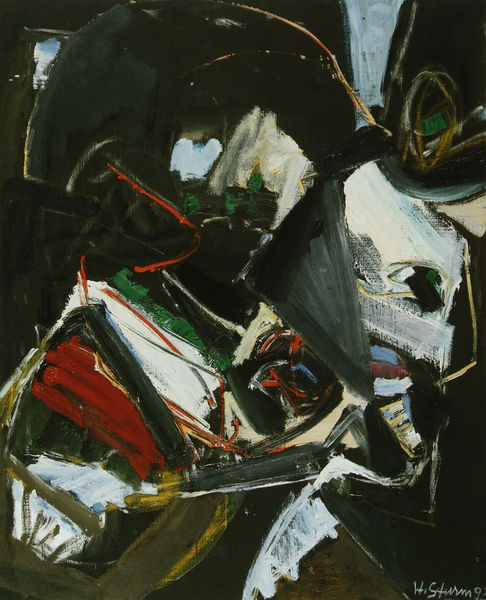
Künstler: Helmut Sturm
Institution: Im Besitz des Künstlers
Schlagwörter: blau, dunkel, gemälde, schatten, weiß, dreieck, gelb, grün, bewegung, braun, bunt, geste, grau, hell, licht, schwarz, rot, expressionismus, hochformat, mensch, bild, signatur, öl, feld, felder, pastos, figur, kreis, deutschland, farbig, bogen, moderne, abstrakt, fläche, modern, farbe, formen, linien, gewalt, sturm, wild, dick, duktus, striche, bögen, unterschrift, minimalismus, linie, form, künstler, strich, kreise, helm, pinsel, geometrisch, verwischt, expressiv, ungegenständlich, geometrie, quadrat, action, zelt, farbflecken, minimal, informel, painting, action painting, ggelb, dropping, h.sturm, drop, pinselstruktur